Field crop: maize
Growth stage: 2
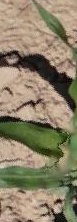
Species: maize